Question: Thanks for the hint by @cel below, the command to use is
'''
>sudo conda install sympy=1.4
## Package Plan ##
environment location: /opt/anaconda
added / updated specs:
- sympy=1.4
The following packages will be downloaded:
package | build
---------------------------|-----------------
sympy-1.4 | py37_0 9.7 MB
------------------------------------------------------------
Total: 9.7 MB
The following packages will be REMOVED:
anaconda-2019.03-py37_0
The following packages will be UPDATED:
sympy 1.3-py37_0 --> 1.4-py37_0
Proceed ([y]/n)? y
'''
Verified OK after installation:
'''
>python
Python 3.7.3 (default, Mar 27 2019, 22:11:17)
[GCC 7.3.0] :: Anaconda, Inc. on linux
Type "help", "copyright", "credits" or "license" for more information.
>>> import sympy
>>> sympy.__version__
'1.4'
>>>
'''
I have no idea why other commands did not work. But the above works.
---
I am using Linux Manjaro 64 bit. Installed latest Anancoda
'''
>which python
/opt/anaconda/bin/python
>conda list anaconda
# packages in environment at /opt/anaconda:
#
# Name Version Build Channel
anaconda 2019.03 py37_0
anaconda-client 1.7.2 py37_0
anaconda-navigator 1.9.7 py37_0
anaconda-project 0.8.2 py37_0
'''
The problem is that it comes with sympy 1.3, while latest sympy is 1.4 accoding to
<URL>
sympy 1.4 has been out 3 weeks ago.
Now doing
'''
>sudo conda update sympy
'''
Does not update. It says
'''
## Package Plan ##
environment location: /opt/anaconda
added / updated specs:
- sympy
The following packages will be downloaded:
package | build
---------------------------|-----------------
ca-certificates-2019.1.23 | 0 126 KB
certifi-2019.3.9 | py37_0 155 KB
conda-4.6.14 | py37_0 2.1 MB
openssl-1.1.1b | h7b6447c_1 4.0 MB
sympy-1.3 | py37_0 9.5 MB
------------------------------------------------------------
Total: 15.9 MB
'''
But according to <URL> it says sympy 1.4 is available

I also tried the command above, and it does not update sympy
'''
>sudo conda install -c anaconda sympy
## Package Plan ##
environment location: /opt/anaconda
added / updated specs:
- sympy
The following packages will be downloaded:
package | build
---------------------------|-----------------
ca-certificates-2019.1.23 | 0 126 KB anaconda
certifi-2019.3.9 | py37_0 155 KB anaconda
conda-4.6.14 | py37_0 2.1 MB anaconda
openssl-1.1.1b | h7b6447c_1 4.0 MB anaconda
sympy-1.3 | py37_0 9.5 MB anaconda
------------------------------------------------------------
Total: 15.9 MB
'''
Any one knows why sympy is not being updated? Anything else to try? I could download the tar file from sympy 1.4, but I do not know what to do after that in order to install it in Anancoda.
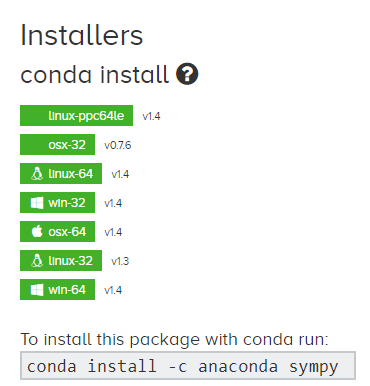
Answer: When conda update does not want to update a package, you can ask conda explicity to install a specific version: 'conda install sympy=1.4'.